Question: Why is matplotlib is showing two error bars? I think it may have something to do with the asymmetric error bars.

You can reproduce the problem with this:
'''
>>> import matplotlib.pyplot as plt
>>> plt.errorbar([1,2,3],[3,4,2],yerr=[[1,2,0.5]]*2, label='data')
<Container object of 3 artists>
>>> plt.legend()
<matplotlib.legend.Legend object at 0x10b82f590>
>>> plt.show()
'''
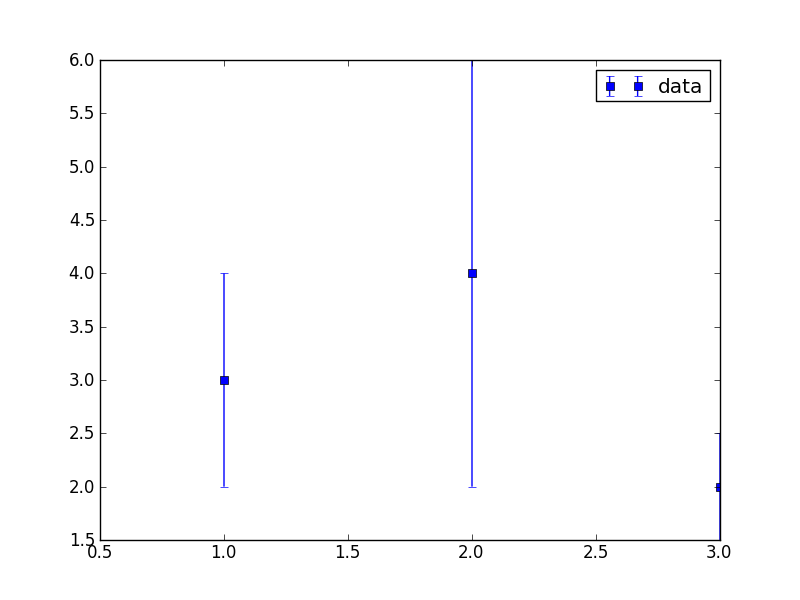
Answer: you can set the number of points in legend:
'''
plt.legend(numpoints=1)
'''